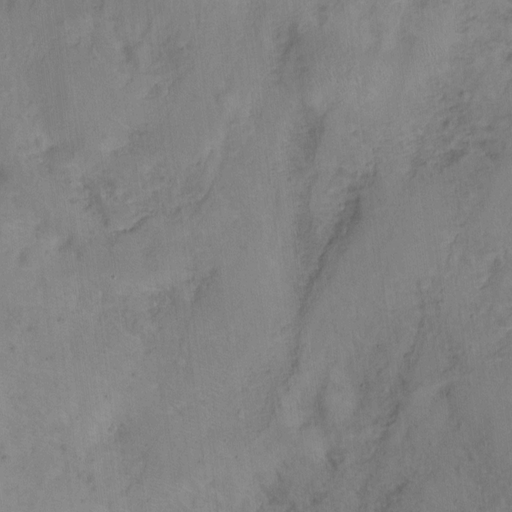
Classes present: Background